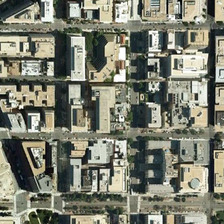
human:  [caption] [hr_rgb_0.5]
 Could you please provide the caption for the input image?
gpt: many buildings are in a commercial area .

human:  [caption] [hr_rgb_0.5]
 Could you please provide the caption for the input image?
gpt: many buildings are in a commercial area .

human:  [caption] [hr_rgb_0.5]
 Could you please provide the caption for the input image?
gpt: many buildings are in a commercial area .

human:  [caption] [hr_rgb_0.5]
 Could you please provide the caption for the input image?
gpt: many buildings are in a commercial area .

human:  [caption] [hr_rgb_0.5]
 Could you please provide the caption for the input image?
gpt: many buildings are in a commercial area .